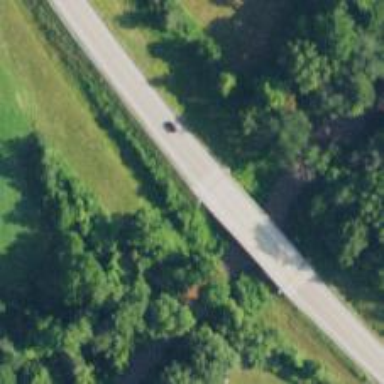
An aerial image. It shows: Secondary road with asphalt surface passing over bridge.